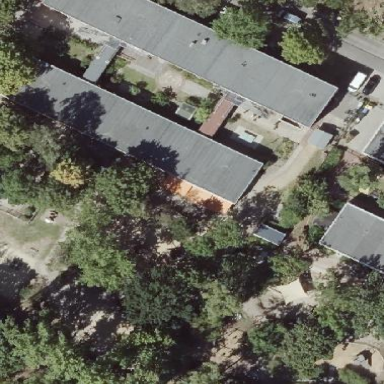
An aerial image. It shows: Kindergarten.